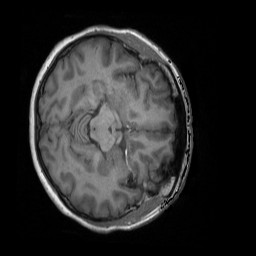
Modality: T1w
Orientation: axial
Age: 59
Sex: female
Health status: ill
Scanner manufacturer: siemens
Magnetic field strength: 3 T
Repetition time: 1.9 s
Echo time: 0.00247 s